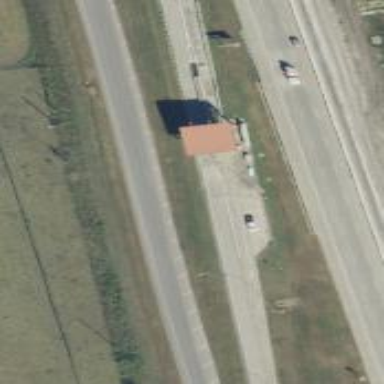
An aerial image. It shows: Toll gantry on the road.